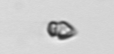
Label: Heterocapsa_rotundata